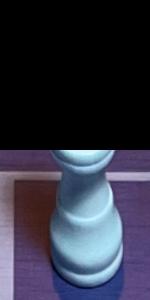
Label: King_White